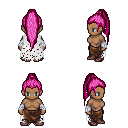
a pixel art fantasy rpg character, female body template, human, dark skin, white tattered cape, robe skirt, pink extra-long topknot hairstyle, white cloth bandages, maroon shoes, four views (front, back, left, right), 2x2 character sprite sheet, small pixel art, hard edges, no anti-aliasing